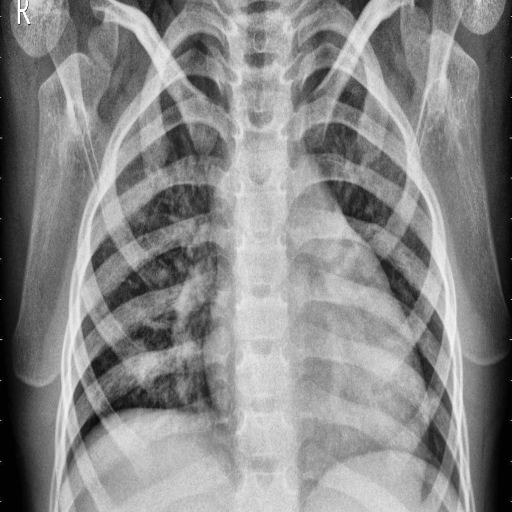
Finding: PNEUMONIA